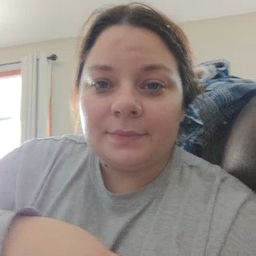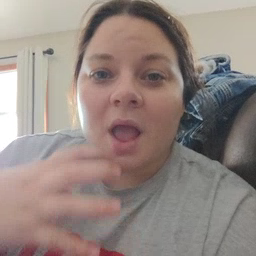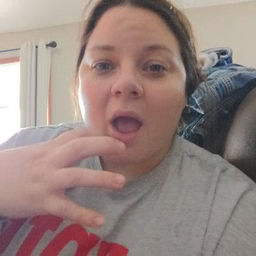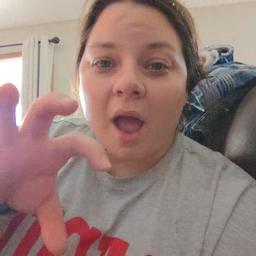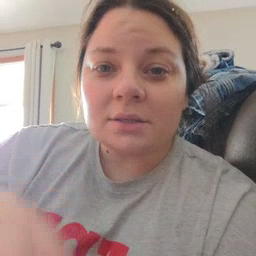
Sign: hot